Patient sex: M
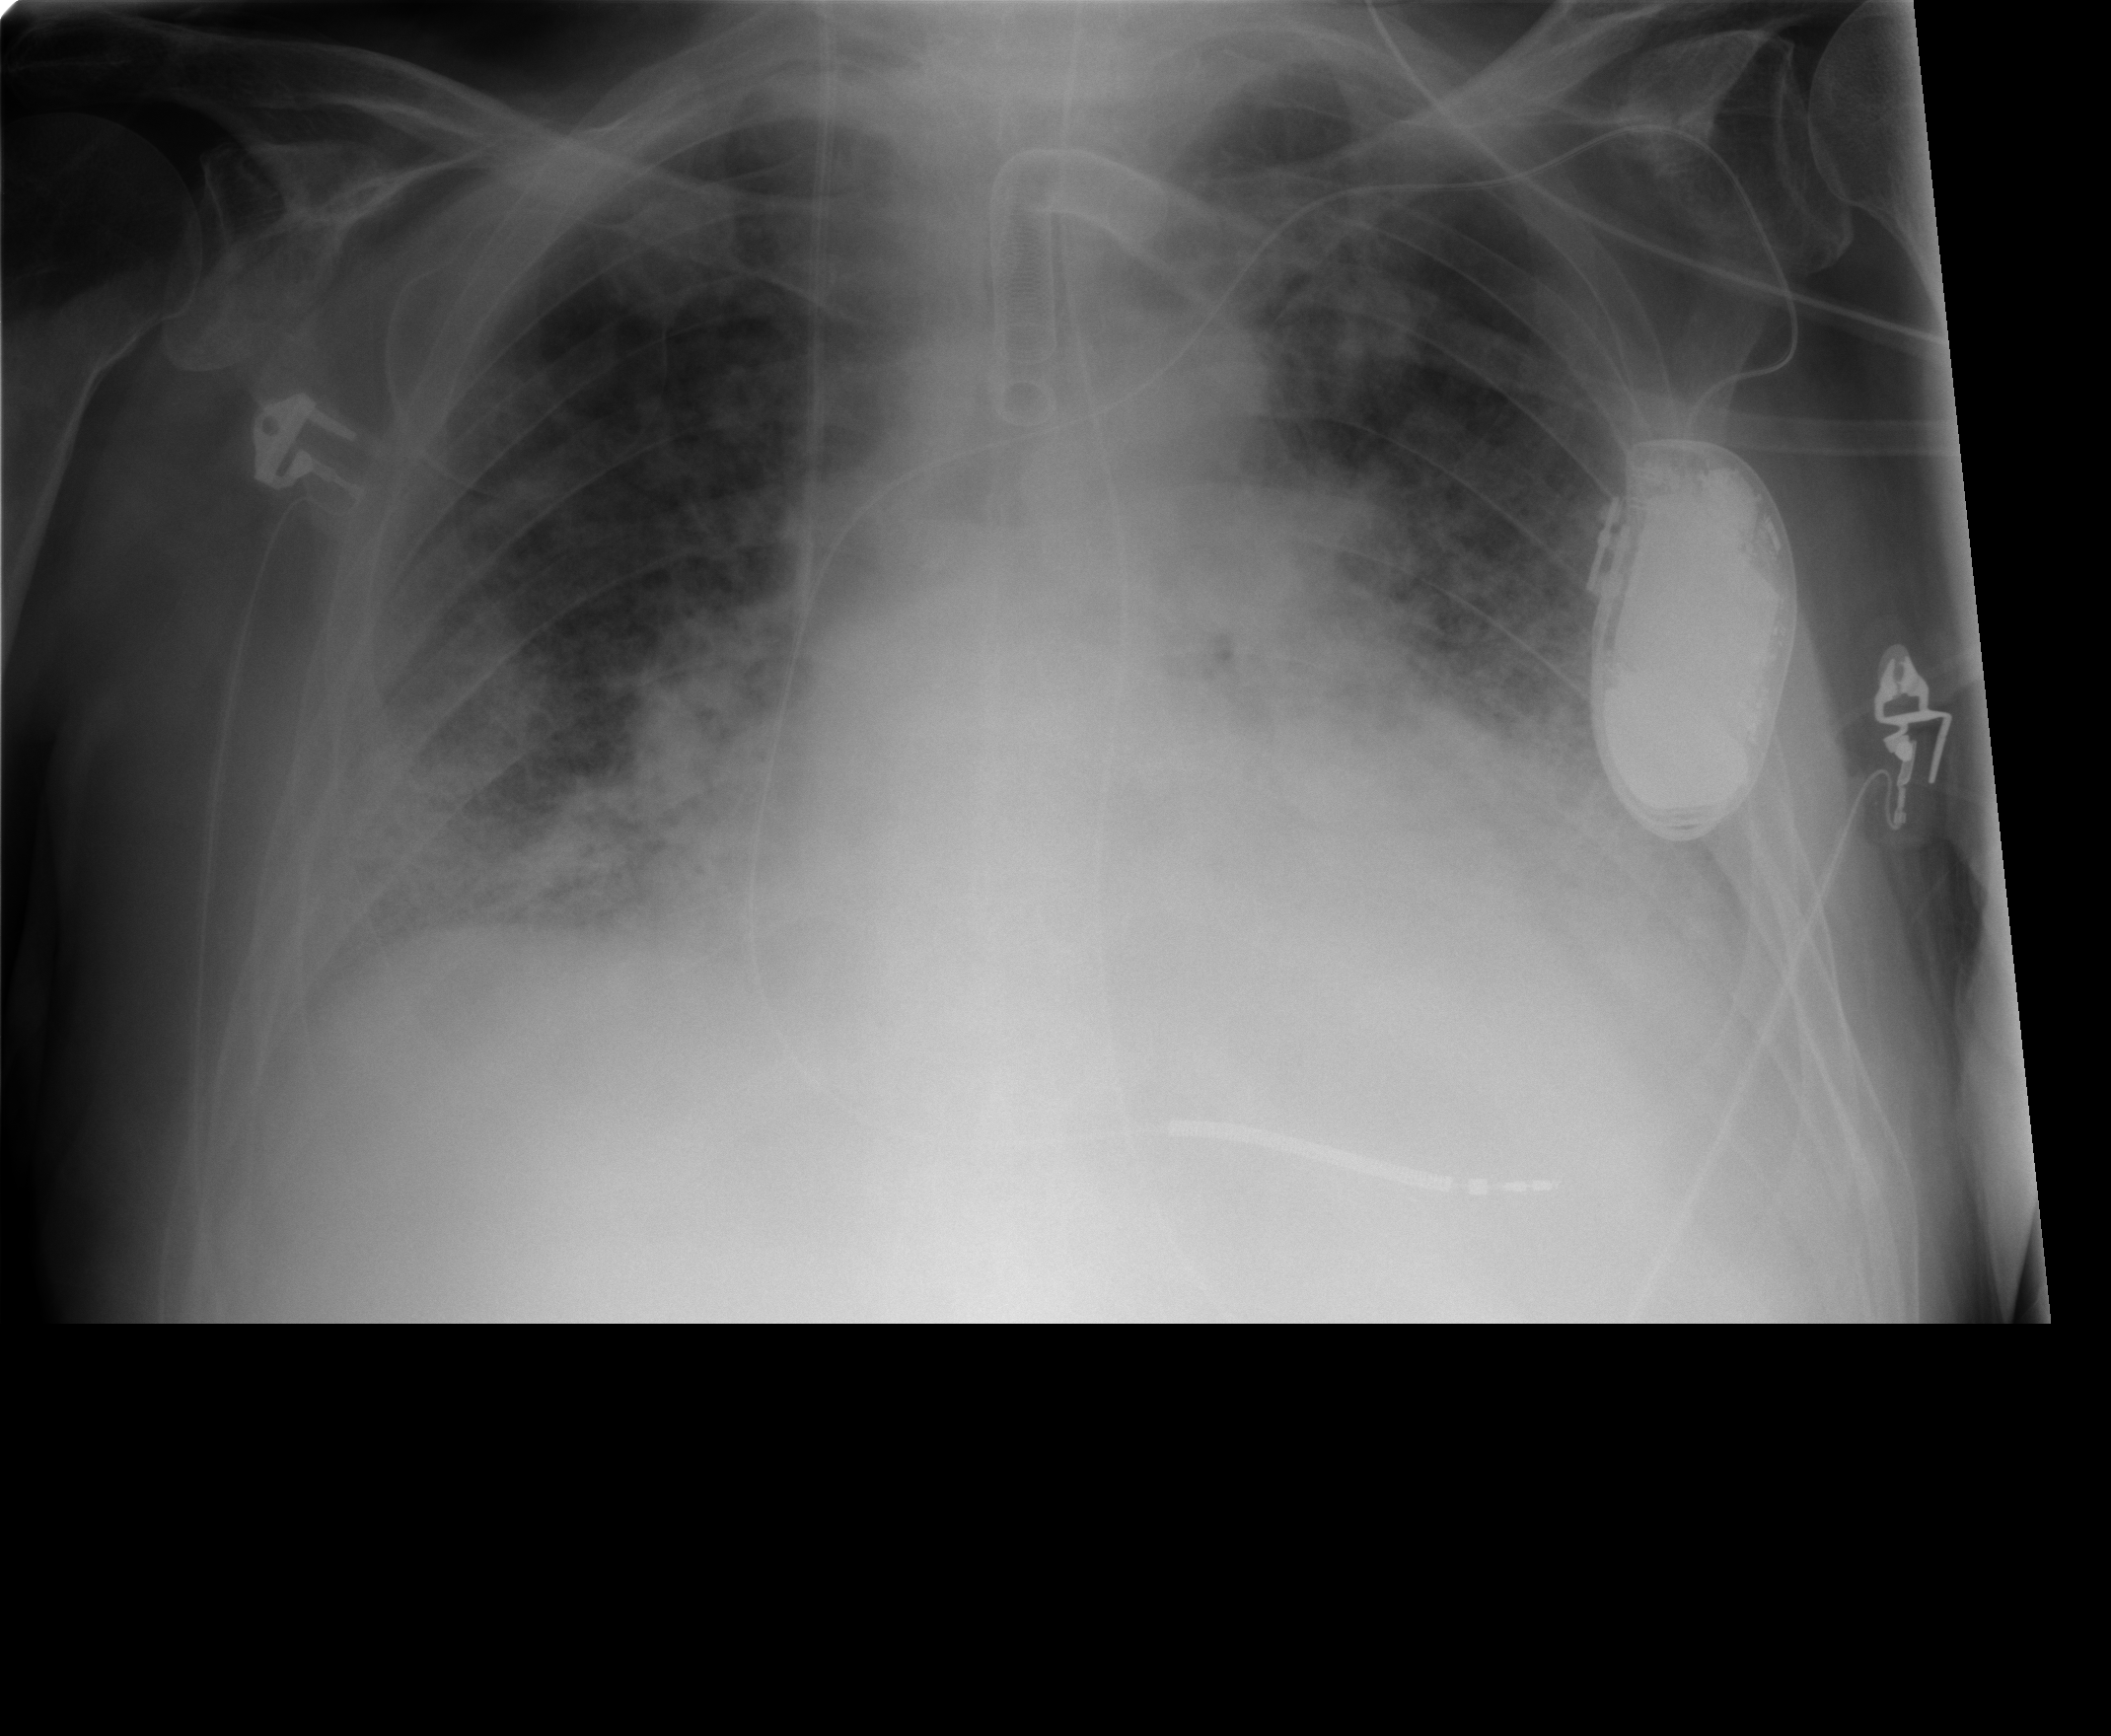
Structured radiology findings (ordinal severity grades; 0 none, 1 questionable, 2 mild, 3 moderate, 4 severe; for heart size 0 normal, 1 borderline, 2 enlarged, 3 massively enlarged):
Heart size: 2
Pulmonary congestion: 3
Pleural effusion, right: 1
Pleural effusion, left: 1
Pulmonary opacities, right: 3
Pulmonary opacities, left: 3
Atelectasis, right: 2
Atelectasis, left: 2